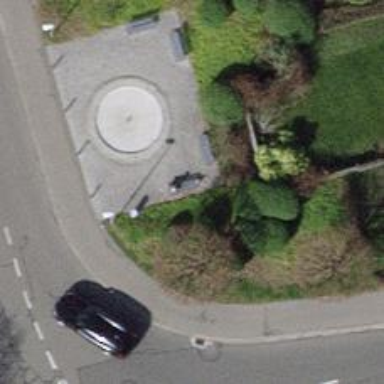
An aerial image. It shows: White bench.